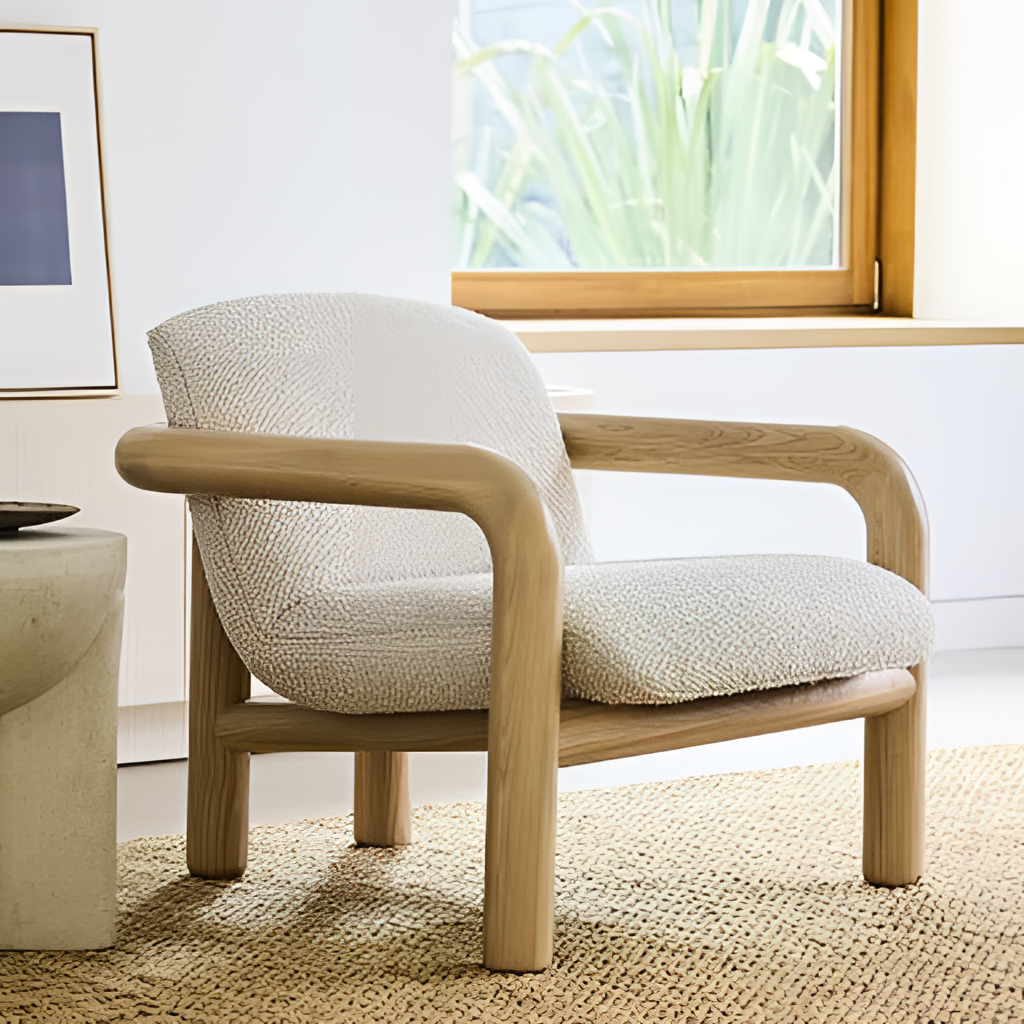
living room, cream fabric chair, woven flooring, with basket weave pattern, modern, paint wallpaper, with solid pattern